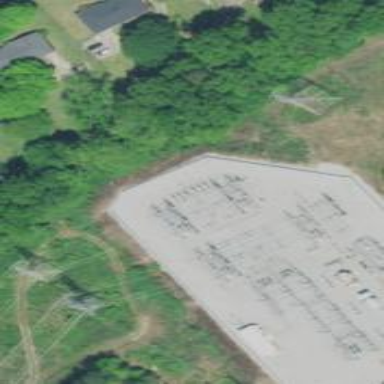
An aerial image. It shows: Switch used for power control.